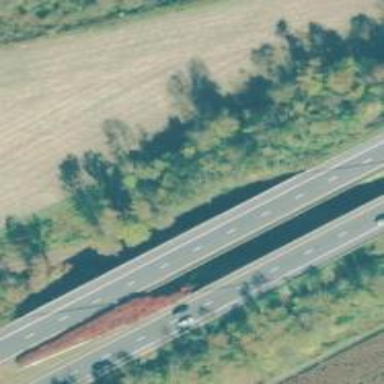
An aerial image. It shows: Bridge over trunk highway expressway.